Interaction volume radius: 5 \u00c5
Interaction volume height: 20 \u00c5
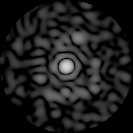
Disorder parameter: 0.8418